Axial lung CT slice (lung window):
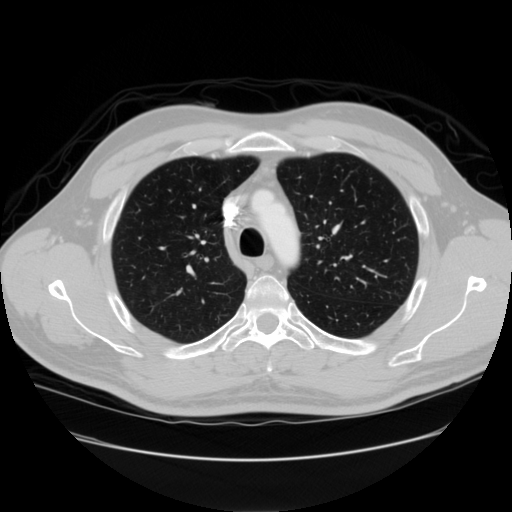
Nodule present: no